Question: I've set my program to appear in the system tray by doing <URL>. My first question is about the icon. I have a lot of programs in the system tray and mine is hidden. Can I make it to show in the bar without needing to click the arrow in the tray?
I also figured out that I can display a message by calling 'trayIcon.displayMessage(title, content, icon)'. I wonder if I can change the outlook of the balloon in the way Skype has done it.

Or do I need to use someting else do display a message? It should appear always in the front of all the applications and it shouldn't hinder other applications. For example if the user is playing a game, the information dialog shouldn't steal the focus from mouse and keyboard.
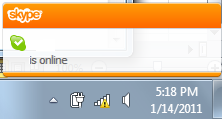
Answer: No you cant change the style of the baloon using the java systray mechanism. Skype doesnt use the java mechanism to show the systray. It is the systems task to style and display the baloon.
To show your icon, it is a windows configuration - when you click the arrow, there is a "customize" link, where you can configure which icons are displayed.
If you want to influence the style of the window, you need to implement your custom Frame that feels like and is positioned like a systray info window. And you would not use the Tray classes.